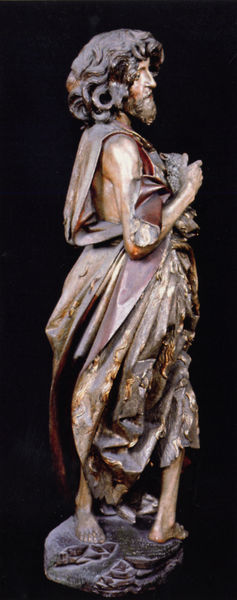
Titel: Johannes d. T. aus dem Mittelschrein des Hochaltares
Künstler: Meister des Lautenbacher Hochaltares
Standort: Lautenbach im Renchtal
Institution: St. Mariä Krönung
Schlagwörter: fuß, hand, kopf, mann, nackt, umhang, bewegung, braun, brust, haar, holz, hut, kleid, nase, profil, rücken, schwarz, blick, rot, tier, tuch, alt, bart, kappe, arm, arme, augen, falten, johannes, kleidung, lang, mensch, sockel, stehen, stein, steine, täufer, ärmel, kirche, figur, geistlicher, gewand, gold, haare, mantel, stehend, gebeugt, locken, renaissance, keramik, skulptur, statue, beine, farbig, füße, schaden, robe, metall, bronze, faltenwurf, plastik, podest, zehen, dünn, geneigt, foto, barfuss, eisen, messing, lamm, dürr, buch, seite, kunst, schnitzerei, abwesend, jesus, pan, mittelalter, bettler, heiliger, braune, god, opa, verdreht, standfuß, fassung, geschnitzt, schnitzen, mager, bildhauer, figut, pastoral, reisen, verzerrt, pilger, verkünden, beschädigt, evangelist, schnitzarbeit, hellhäutig, hare, goldü, mett, verdrehte fussstellung